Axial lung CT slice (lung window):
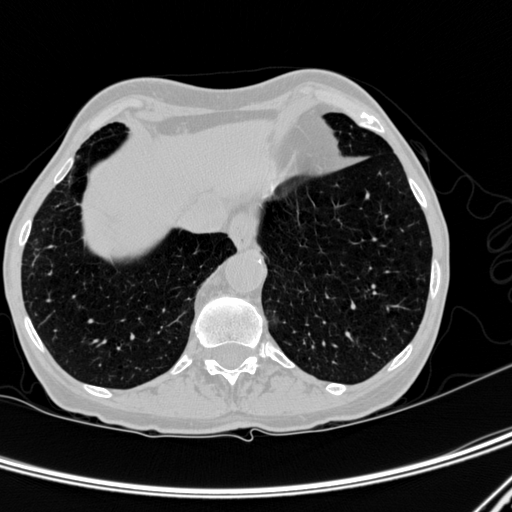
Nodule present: no